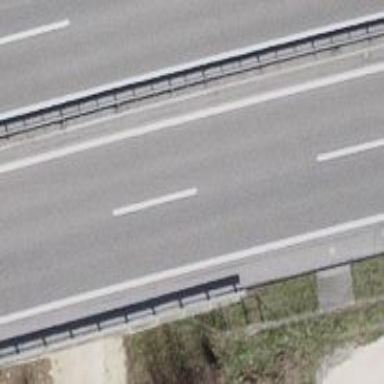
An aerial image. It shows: Motorway bridge.